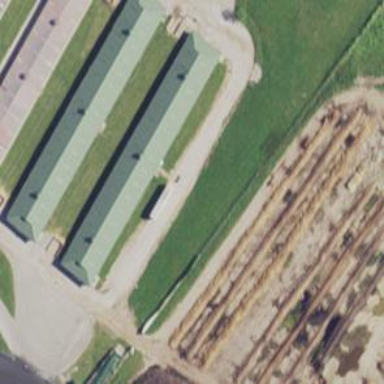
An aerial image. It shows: Stable building.